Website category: university
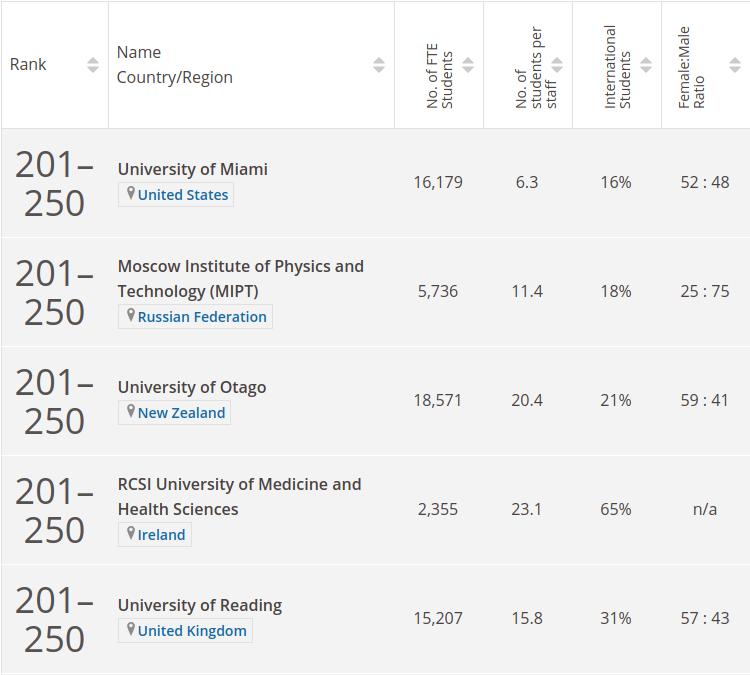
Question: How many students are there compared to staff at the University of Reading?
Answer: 15.8

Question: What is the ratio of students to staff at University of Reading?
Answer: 15.8

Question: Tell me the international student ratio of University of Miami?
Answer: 16%

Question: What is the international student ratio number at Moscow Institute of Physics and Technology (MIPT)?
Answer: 18%

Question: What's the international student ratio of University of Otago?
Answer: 21%

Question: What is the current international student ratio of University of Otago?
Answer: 21%

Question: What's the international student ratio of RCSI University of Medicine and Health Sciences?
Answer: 65%

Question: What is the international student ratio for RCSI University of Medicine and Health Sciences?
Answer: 65%

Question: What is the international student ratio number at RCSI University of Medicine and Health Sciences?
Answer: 65%

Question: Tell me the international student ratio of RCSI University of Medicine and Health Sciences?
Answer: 65%

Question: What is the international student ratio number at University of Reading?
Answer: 31%

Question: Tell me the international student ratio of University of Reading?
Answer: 31%

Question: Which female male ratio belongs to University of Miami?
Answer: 52 : 48

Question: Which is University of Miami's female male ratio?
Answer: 52 : 48

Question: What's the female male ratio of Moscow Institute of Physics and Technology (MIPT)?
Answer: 25 : 75

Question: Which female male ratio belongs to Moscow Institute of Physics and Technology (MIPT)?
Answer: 25 : 75

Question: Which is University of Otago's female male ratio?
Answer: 59 : 41

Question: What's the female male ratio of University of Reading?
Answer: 57 : 43

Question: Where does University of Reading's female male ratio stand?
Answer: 57 : 43

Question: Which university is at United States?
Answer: University of Miami

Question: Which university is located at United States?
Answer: University of Miami

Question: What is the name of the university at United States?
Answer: University of Miami

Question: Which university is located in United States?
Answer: University of Miami

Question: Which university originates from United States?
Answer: University of Miami

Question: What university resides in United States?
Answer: University of Miami

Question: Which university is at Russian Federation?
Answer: Moscow Institute of Physics and Technology (MIPT)

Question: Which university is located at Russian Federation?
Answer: Moscow Institute of Physics and Technology (MIPT)

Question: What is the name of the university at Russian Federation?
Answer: Moscow Institute of Physics and Technology (MIPT)

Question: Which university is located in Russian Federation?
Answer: Moscow Institute of Physics and Technology (MIPT)

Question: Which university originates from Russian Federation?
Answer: Moscow Institute of Physics and Technology (MIPT)

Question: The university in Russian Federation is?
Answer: Moscow Institute of Physics and Technology (MIPT)

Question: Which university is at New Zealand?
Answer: University of Otago

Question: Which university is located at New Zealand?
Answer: University of Otago

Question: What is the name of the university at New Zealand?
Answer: University of Otago

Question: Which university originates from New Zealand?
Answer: University of Otago

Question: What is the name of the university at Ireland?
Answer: RCSI University of Medicine and Health Sciences

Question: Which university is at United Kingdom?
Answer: University of Reading

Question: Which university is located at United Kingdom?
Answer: University of Reading

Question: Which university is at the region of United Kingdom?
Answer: University of Reading

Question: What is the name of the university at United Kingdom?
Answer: University of Reading

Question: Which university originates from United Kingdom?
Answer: University of Reading

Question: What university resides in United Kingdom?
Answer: University of Reading

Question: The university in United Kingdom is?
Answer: University of Reading

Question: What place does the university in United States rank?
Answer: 201250

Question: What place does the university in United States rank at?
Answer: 201250

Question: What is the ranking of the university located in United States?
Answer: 201250

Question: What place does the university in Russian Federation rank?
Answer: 201250

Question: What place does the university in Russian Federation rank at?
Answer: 201250

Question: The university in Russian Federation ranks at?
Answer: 201250

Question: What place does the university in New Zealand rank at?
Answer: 201250

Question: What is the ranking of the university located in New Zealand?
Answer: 201250

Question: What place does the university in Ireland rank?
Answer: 201250

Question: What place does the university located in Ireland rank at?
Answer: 201250

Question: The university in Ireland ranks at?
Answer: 201250

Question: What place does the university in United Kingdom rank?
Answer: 201250